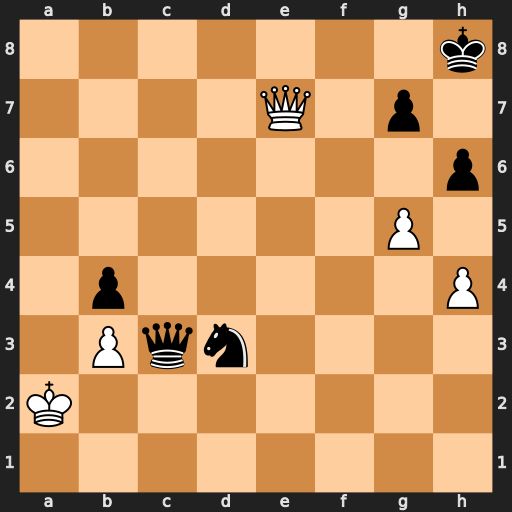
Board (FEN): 7k/4Q1p1/7p/6P1/1p5P/1Pqn4/K7/8
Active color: w
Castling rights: -
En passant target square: -
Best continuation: Qe8+ Kh7 g6#